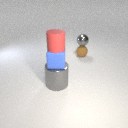
small red rubber cylinder above small blue rubber cube